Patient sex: M
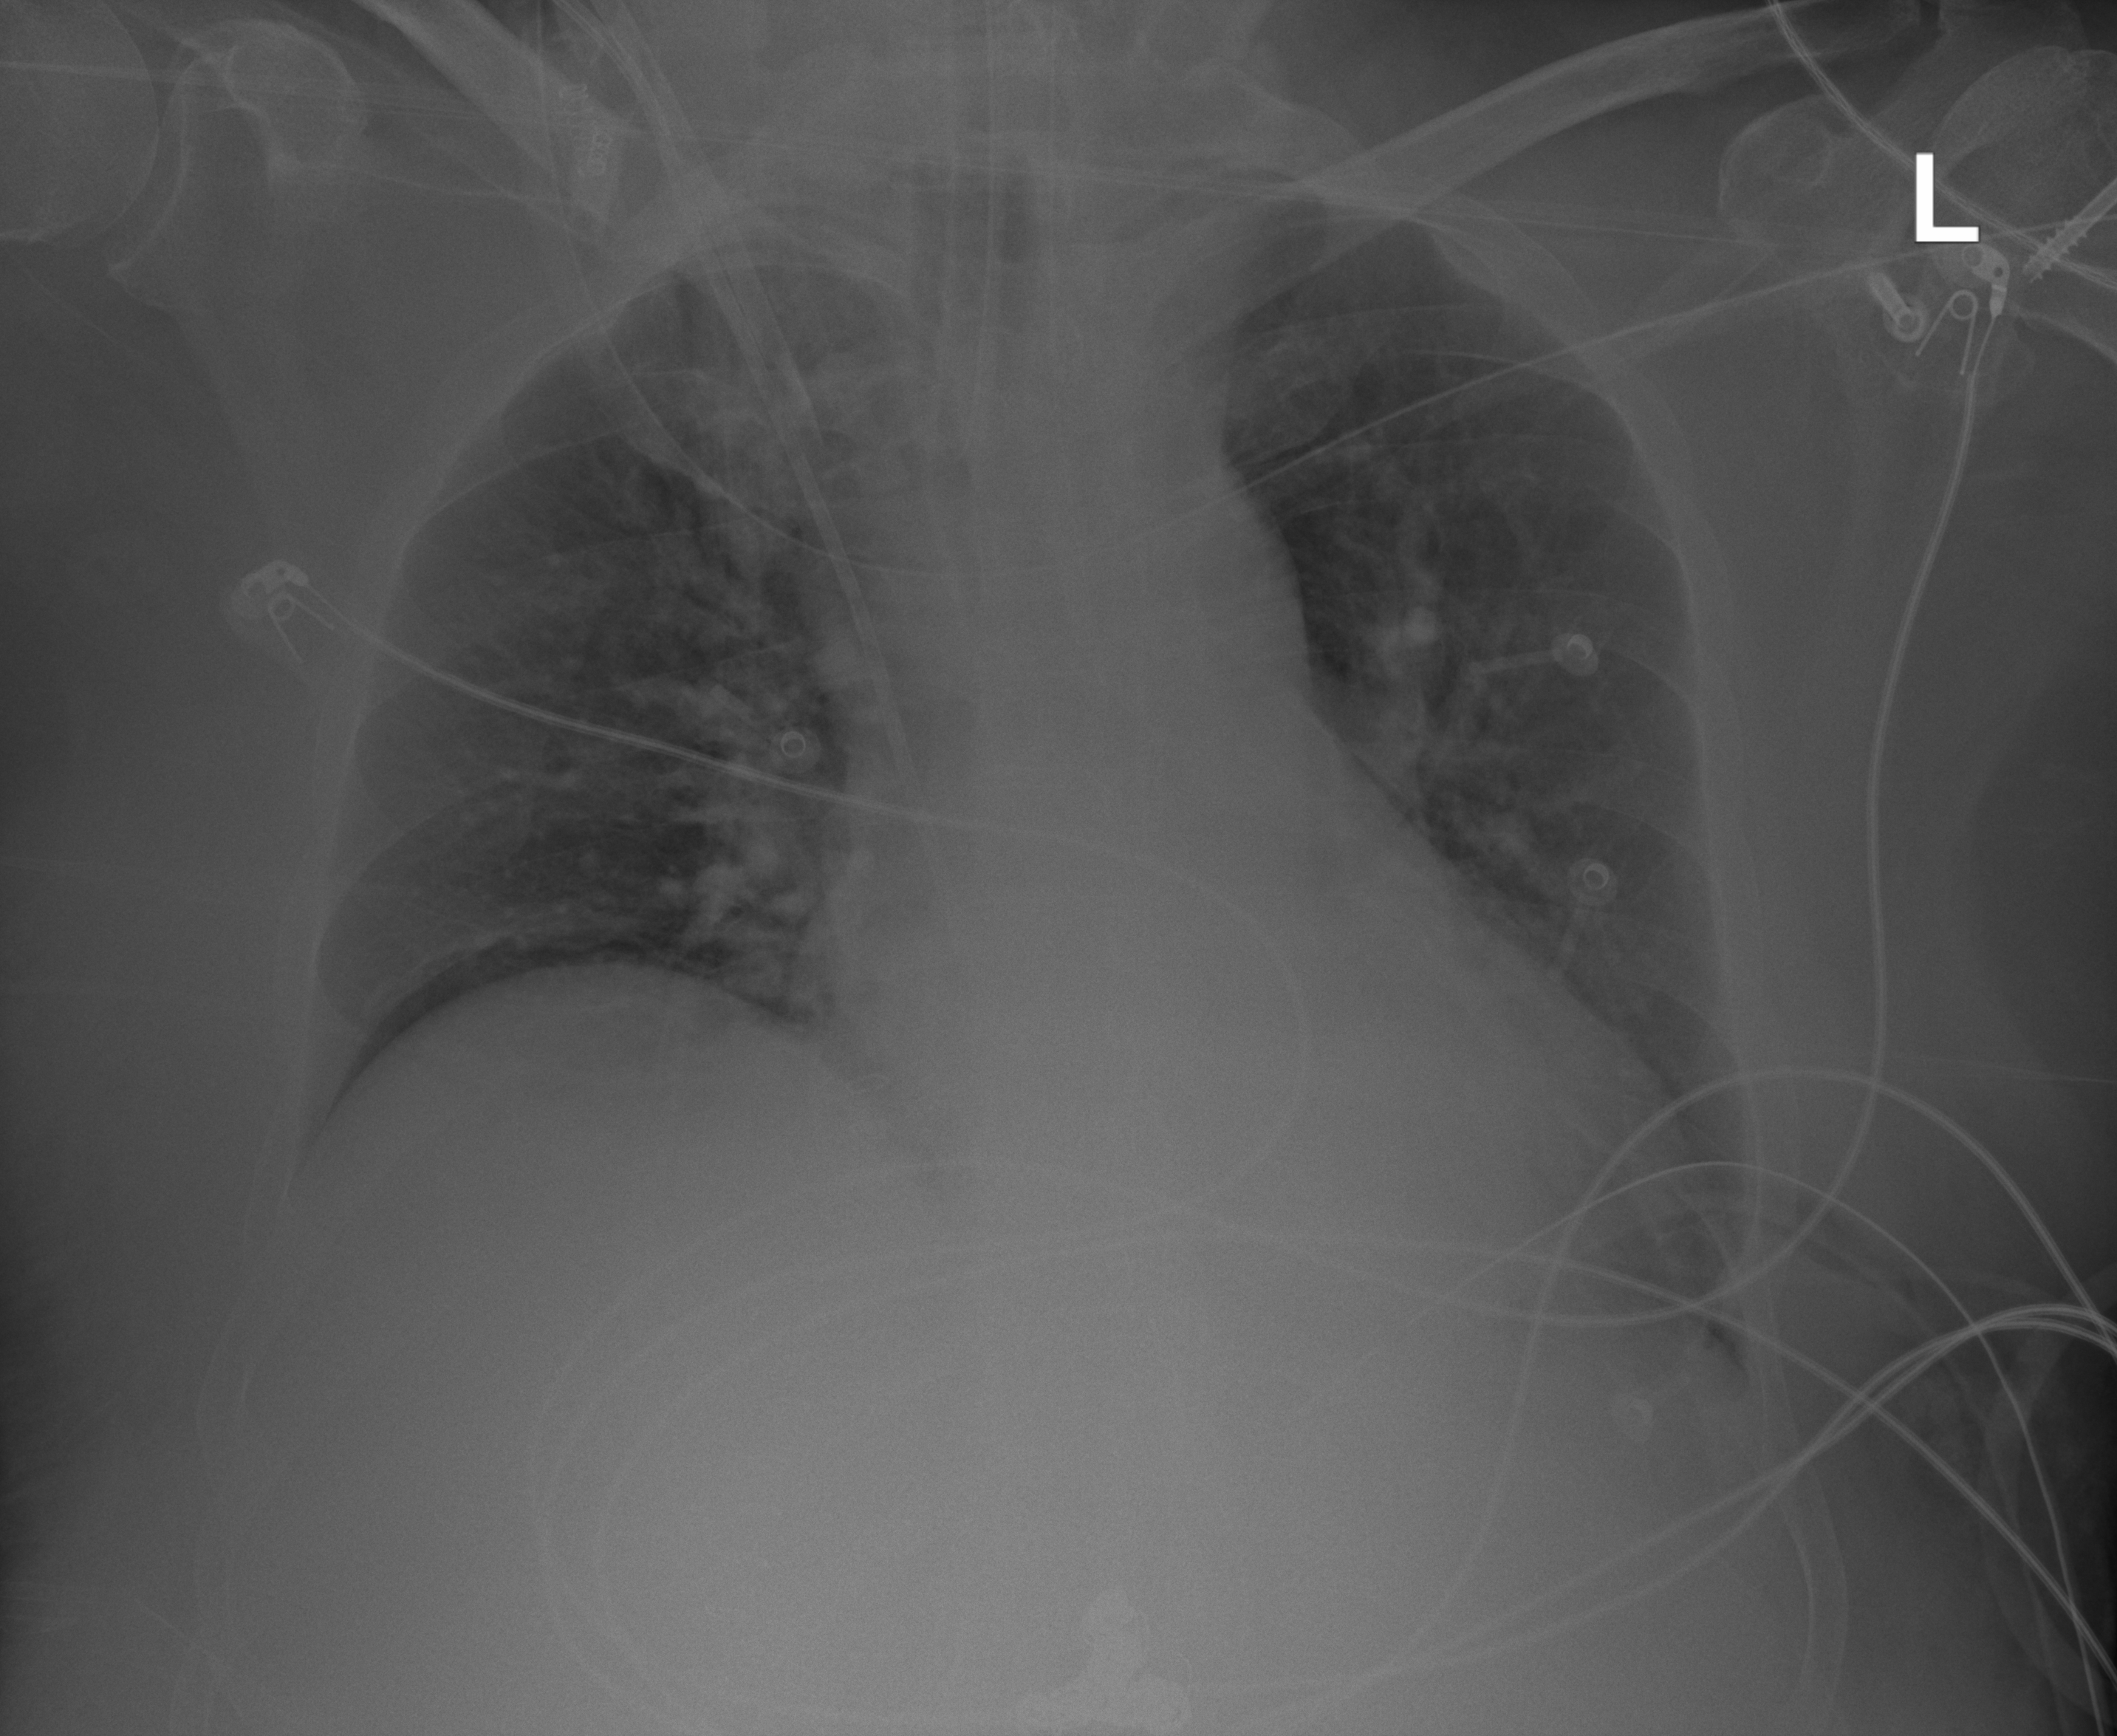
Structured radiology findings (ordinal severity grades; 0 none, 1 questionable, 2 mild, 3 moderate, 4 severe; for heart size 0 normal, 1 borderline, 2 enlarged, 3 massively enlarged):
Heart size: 0
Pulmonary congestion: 0
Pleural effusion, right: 0
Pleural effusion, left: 0
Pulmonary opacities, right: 0
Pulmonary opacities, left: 0
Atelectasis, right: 0
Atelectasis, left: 2